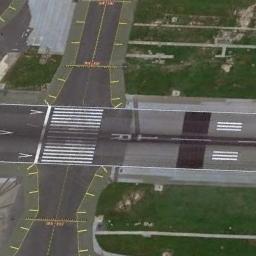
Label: runway